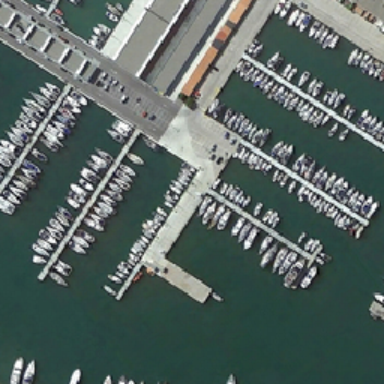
The pier is very grand and covers large areas .